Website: crate-barrel
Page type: billing-address
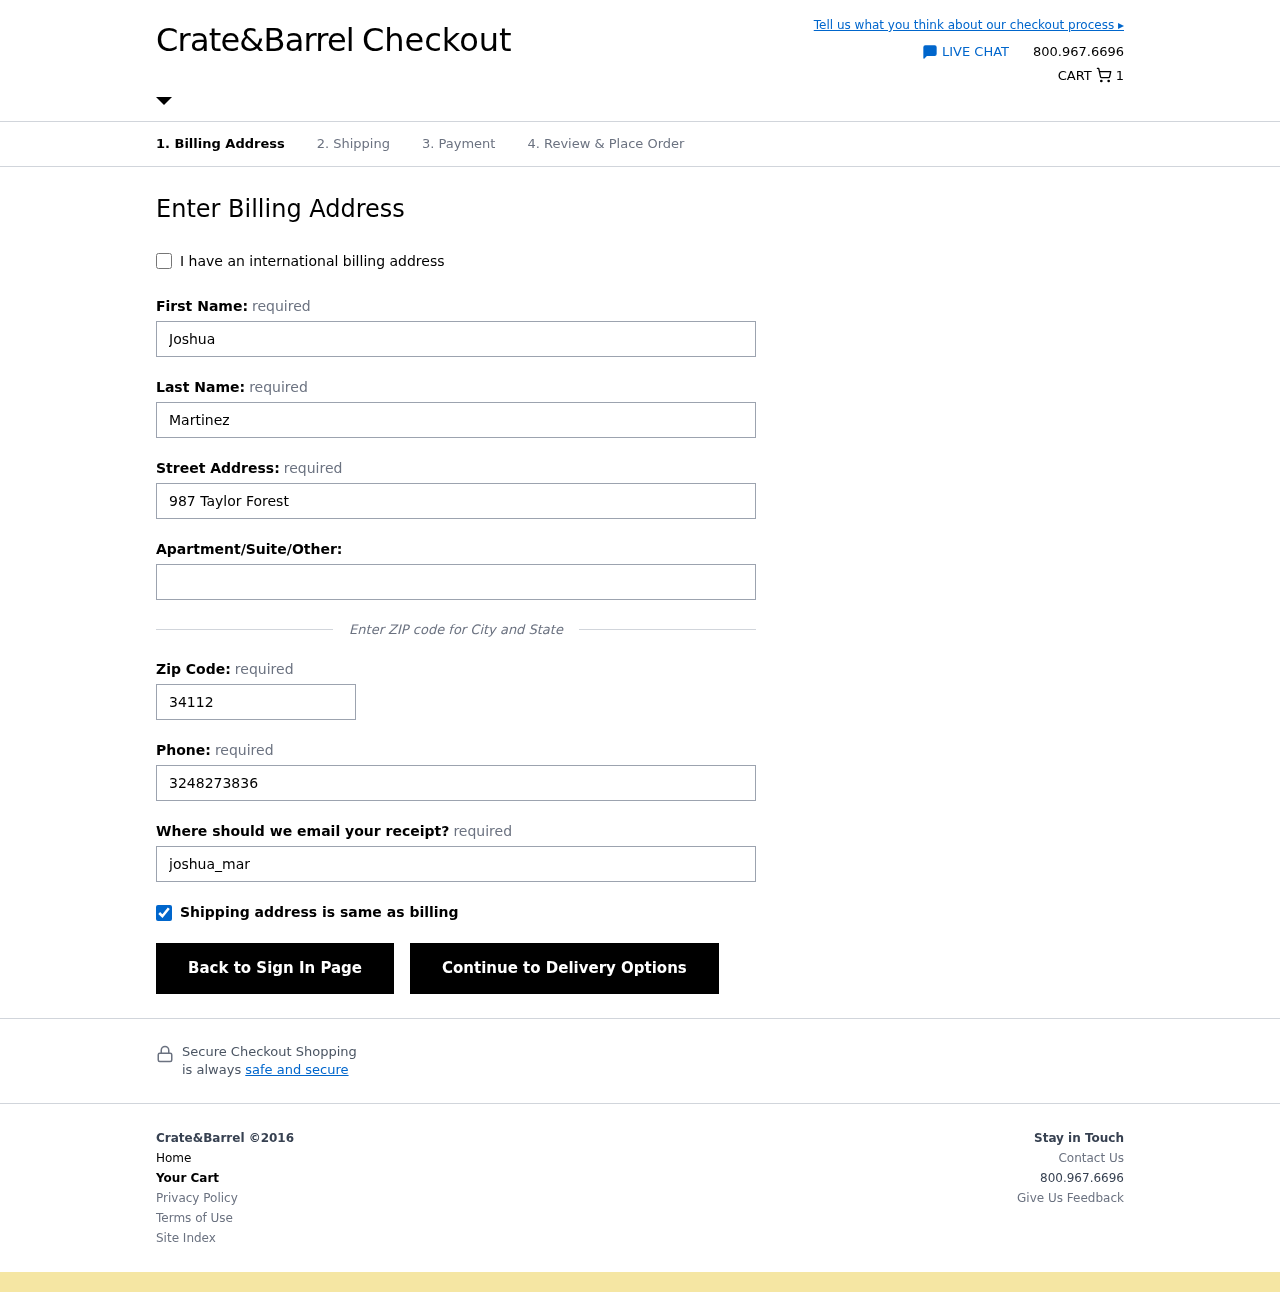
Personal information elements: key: PII_EMAIL
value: joshua_martinez@hotmail.com
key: PII_FIRSTNAME
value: Joshua
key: PII_LASTNAME
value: Martinez
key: PII_PHONE
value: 3248273836
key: PII_POSTCODE
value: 34112
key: PII_STREET
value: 987 Taylor Forest
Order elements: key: ORDER_NUM_ITEMS
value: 1